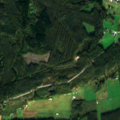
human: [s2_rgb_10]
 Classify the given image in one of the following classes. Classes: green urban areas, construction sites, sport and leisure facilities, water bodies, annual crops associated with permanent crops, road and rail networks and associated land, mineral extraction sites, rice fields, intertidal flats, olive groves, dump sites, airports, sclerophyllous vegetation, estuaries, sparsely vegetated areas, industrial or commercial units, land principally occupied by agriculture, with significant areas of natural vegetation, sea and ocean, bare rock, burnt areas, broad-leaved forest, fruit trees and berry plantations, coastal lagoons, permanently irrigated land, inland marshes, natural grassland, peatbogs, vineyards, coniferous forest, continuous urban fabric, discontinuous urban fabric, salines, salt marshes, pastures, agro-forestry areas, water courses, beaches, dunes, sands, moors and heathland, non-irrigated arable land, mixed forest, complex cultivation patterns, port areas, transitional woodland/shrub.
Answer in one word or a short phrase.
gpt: non-irrigated arable land, land principally occupied by agriculture, with significant areas of natural vegetation, coniferous forest, mixed forest